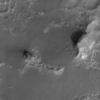
Label: not_dusty